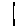
Label: line